Interaction volume radius: 5 \u00c5
Interaction volume height: 20 \u00c5
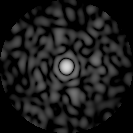
Disorder parameter: 0.8015